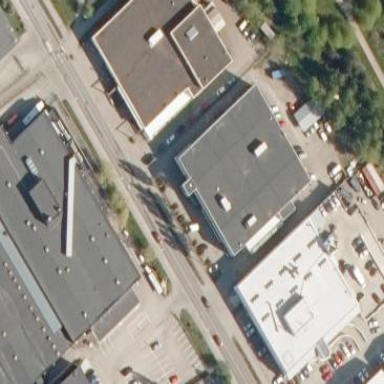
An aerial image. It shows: Industrial building.